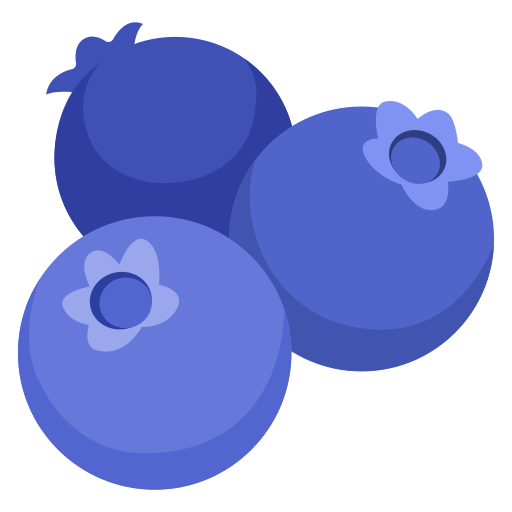
Emoji: 🫐